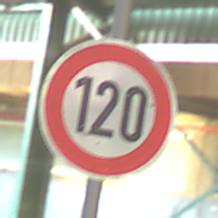
Verkehrszeichen: Geschwindigkeit120
Umgebung: Roofed, Special
Tageszeit: MorningAfternoon
Wetter: NotSpecified
Licht: Artificial
Jahreszeit: NotSpecified
Kontrast: MediumContrast